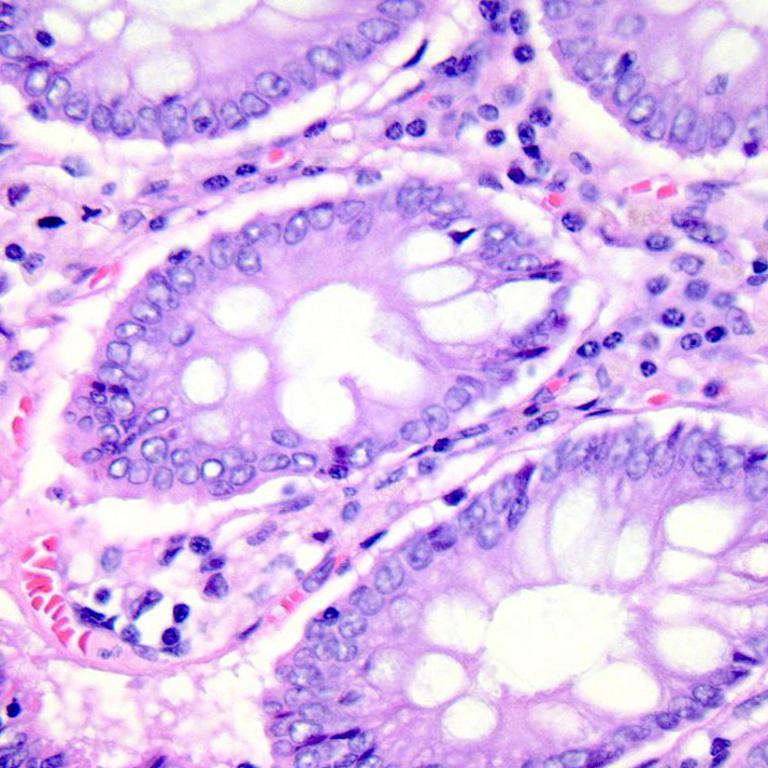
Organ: colon
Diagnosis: benign